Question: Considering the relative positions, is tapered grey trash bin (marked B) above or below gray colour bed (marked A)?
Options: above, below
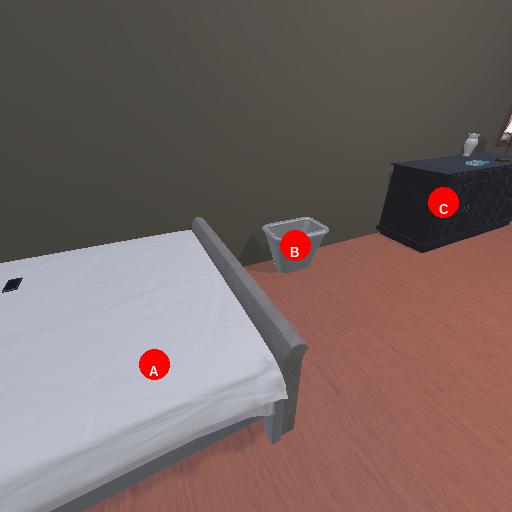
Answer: above